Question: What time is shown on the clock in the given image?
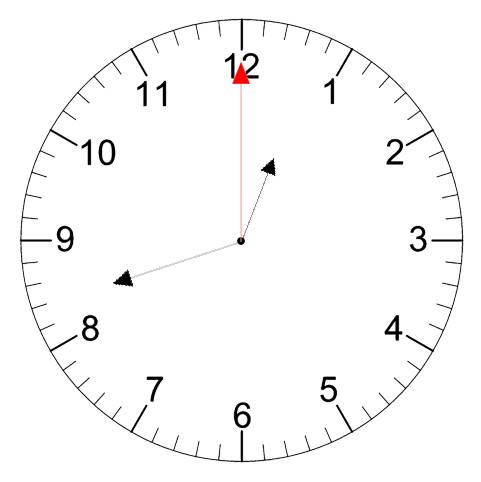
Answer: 12:42:00